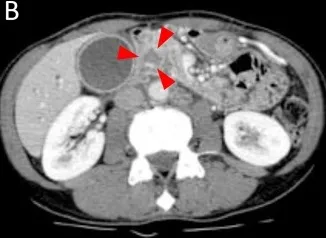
Computed tomography (CT) scan showing pancreatic head tumor (red arrow heads) causing dilatation of biliary and pancreatic ducts. Coronal view.
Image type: radiology (ct)